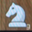
Piece: wN